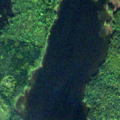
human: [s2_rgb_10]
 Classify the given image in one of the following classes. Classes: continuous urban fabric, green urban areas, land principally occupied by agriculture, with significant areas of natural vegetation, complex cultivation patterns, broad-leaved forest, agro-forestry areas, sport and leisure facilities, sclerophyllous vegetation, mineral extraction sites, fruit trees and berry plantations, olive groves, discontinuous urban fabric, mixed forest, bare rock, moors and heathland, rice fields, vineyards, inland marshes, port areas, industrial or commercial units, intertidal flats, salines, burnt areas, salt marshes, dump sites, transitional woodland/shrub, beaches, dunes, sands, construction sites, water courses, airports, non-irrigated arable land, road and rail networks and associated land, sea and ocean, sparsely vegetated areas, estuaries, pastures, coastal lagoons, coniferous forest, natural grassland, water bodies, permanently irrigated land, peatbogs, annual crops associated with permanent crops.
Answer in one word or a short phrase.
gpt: land principally occupied by agriculture, with significant areas of natural vegetation, broad-leaved forest, mixed forest, water bodies